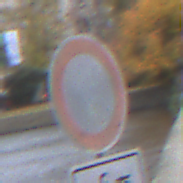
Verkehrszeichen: VerbotFahrzeugeAllerArt
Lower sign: EinspurigeFahrzeugeFrei2
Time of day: MorningAfternoon
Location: Outdoor (Urban)
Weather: Overcast
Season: NotSpecified
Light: Natural